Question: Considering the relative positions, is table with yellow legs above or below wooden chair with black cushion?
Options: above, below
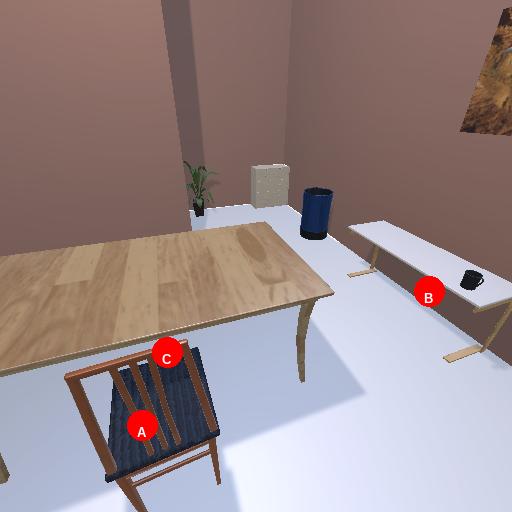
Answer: above